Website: walmart
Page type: newsletter-management
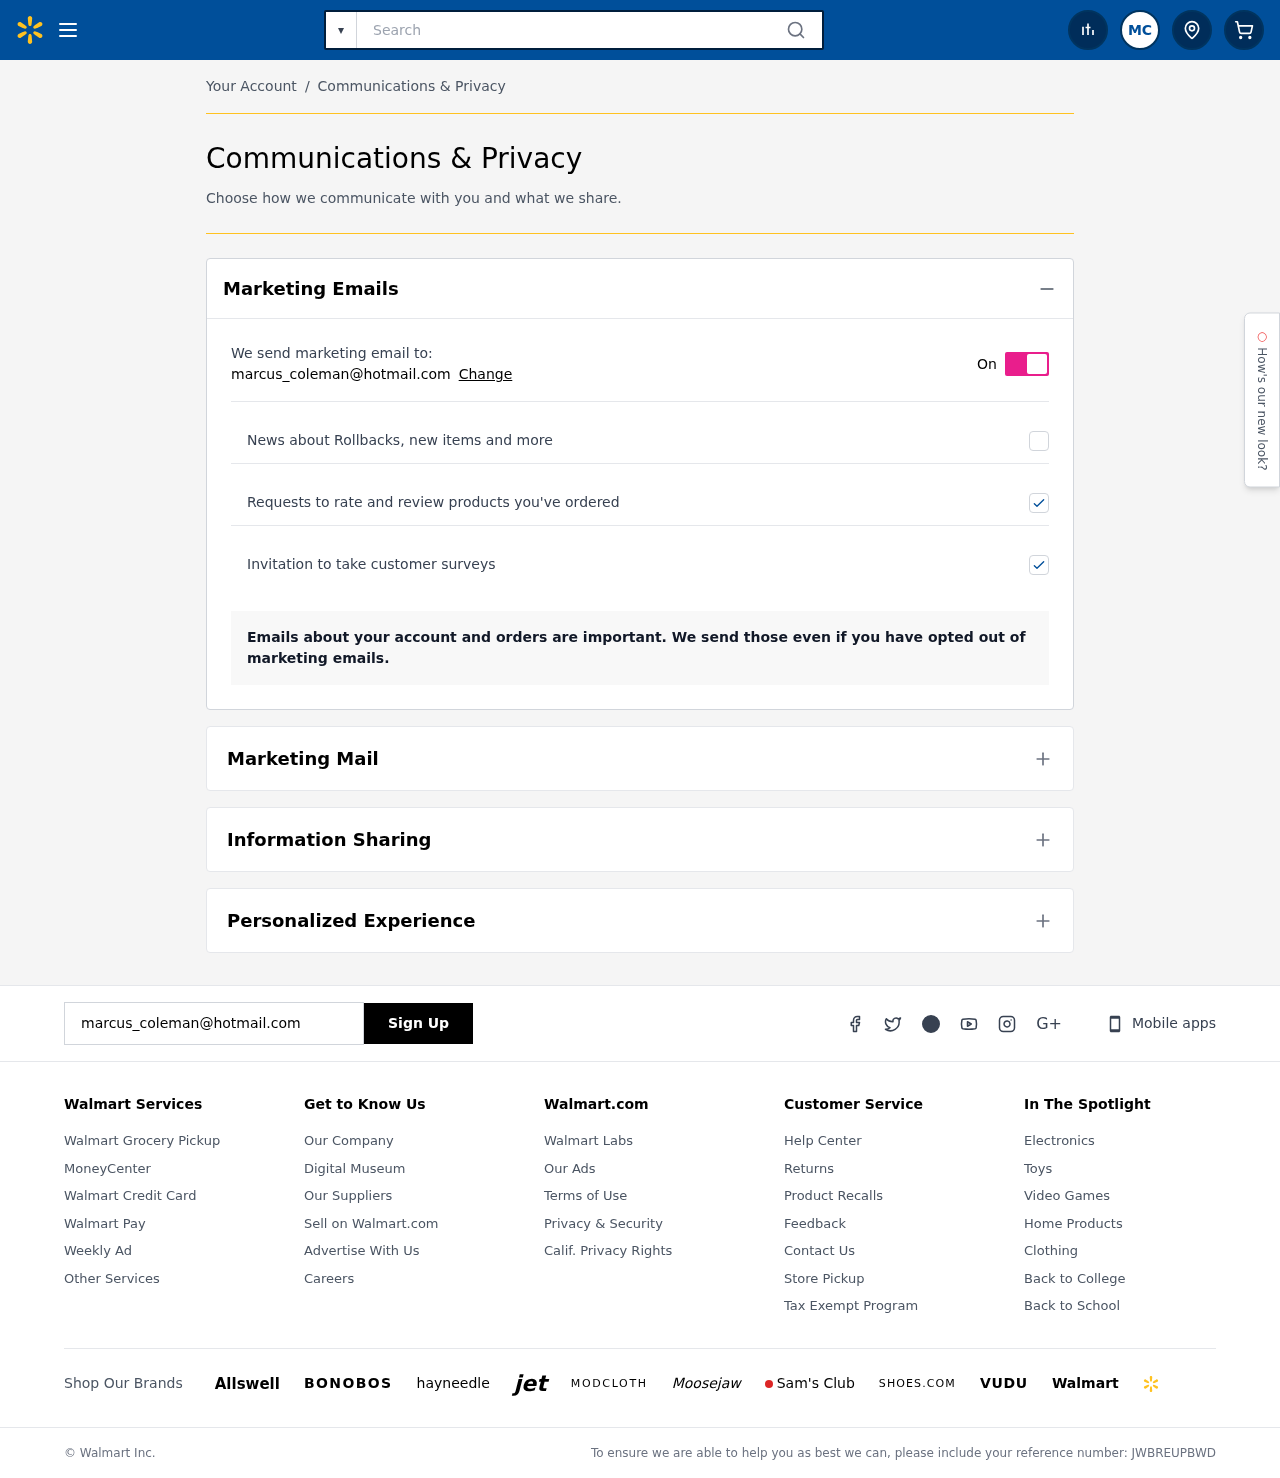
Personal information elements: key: PII_EMAIL
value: marcus_coleman@hotmail.com
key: PII_INITIALS
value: MC
Search elements: key: HEADER_SEARCH
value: Search